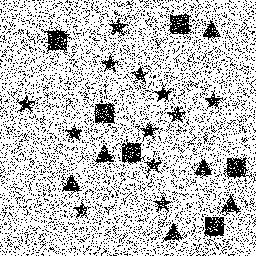
Squares: 6
Triangles: 6
Stars: 12
Total shapes: 24